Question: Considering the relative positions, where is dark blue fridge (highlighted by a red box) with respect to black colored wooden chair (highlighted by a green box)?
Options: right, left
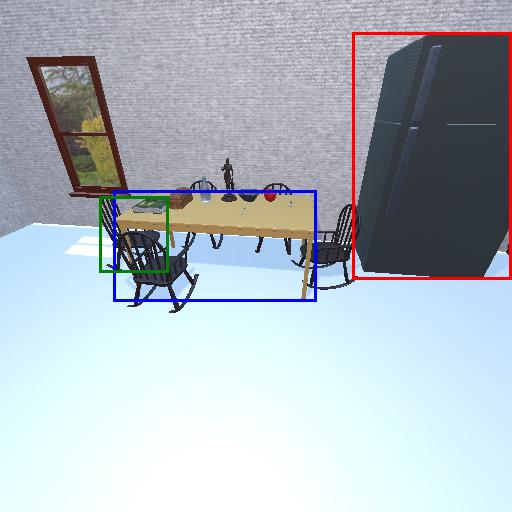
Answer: right